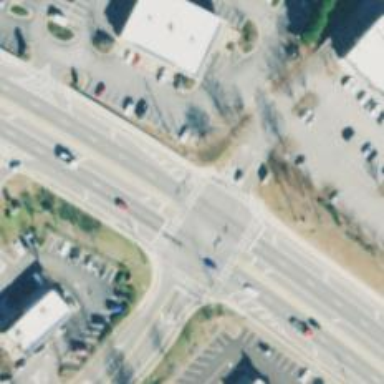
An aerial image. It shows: Marked crossing on the road.